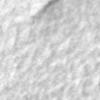
Label: no_change